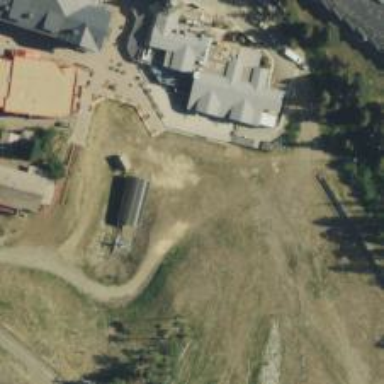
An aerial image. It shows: Sports center specialized in skiing activities.